Question: I have this extension function and it seems to be not causing any problems. But as soon as I try to it, I get an error message: Object doesn't support property or method 'n2name'

No errors are reported in the plug-in code (snippet pasted below for reference, with a link to the full file at the end).
Does anyone have any idea why this isn't working?
Note: I'm trying to fix an issue on this open-source project: <URL> and there may be more useful details on that Github bug.
Sorry if this question is too vague, and for the long code snippet (most of it probably isn't relevant). But any help would really be appreciated
'''
/**
* n2name 0.2
*/
(function($) {
/* some code removed for brevity */
$.fn.n2name = function(options) {
var invokeUpdateName = function(){
updateName(options.titleId, options.nameId, options.whitespaceReplacement, options.toLower, options.replacements, options.keepUpdatedBoxId);
};
if(options.keepUpdatedBoxId){
/* more code removed for brevity */
}
};
})(jQuery);;
'''
Link to jquery.n2name.js full source, if the code snippet above is not useful: <URL>
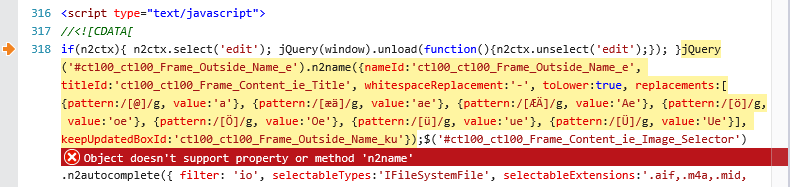
Answer: The errors "Object doesn't support property or method '<name>'" (IE) and "'<name>' is not a function" (Chrome) usually mean that your jQuery plugin didn't successfully load before it was called.
This can be due to a failed request (check Dev Tools' Network tab), forgetting/misplacing the plugin's 'script' tag or the 'script' tag having 'defer'/'async' attributes. Another possible cause is the plugin's script containing syntax errors (check the Dev Tools' Console tab in that case).
Having multiple versions of jQuery in the same page (as commented in OP's linked GH issue) is another possibility, seeing as plugins wrapped in the '(function(){}(jQuery));' boilerplate are only added to the jQuery object referenced by 'window.jQuery' at the time the plugin script loads.
---
In this specific case, OP was having issues to load the plugin from localhost inside VS.
I've seen similar issues, and I'll just add that it is invalid to use protocol-less URLs (for example: '//somecdn.com/library.js') when loading files from a 'file:///' URI scheme. This is because protocol-less URLs "inherit" the protocol being used from the parent document and 'file:///' is not a protocol. In case you're loading it from a local server (e.g. parent document served through 'http' as in 'http://localhost/library.js') the protocol-less URLs should work fine.